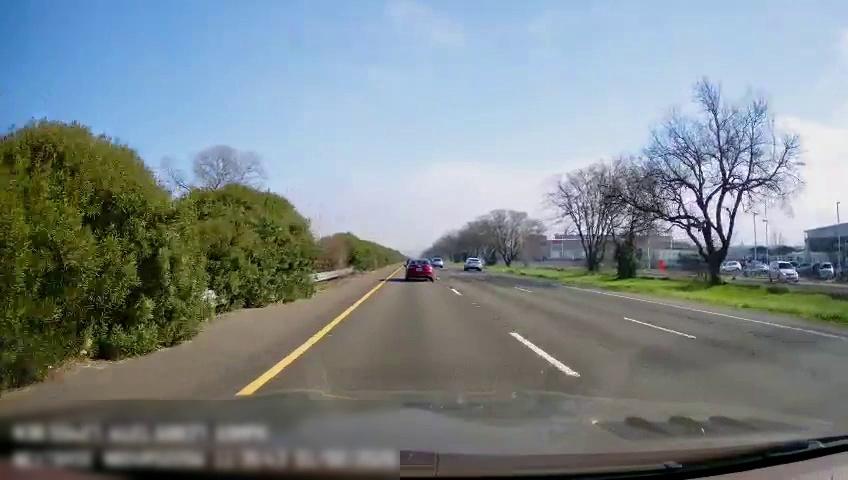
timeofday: Day
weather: Sunny
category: Drivable Space
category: Vehicles | Car
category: Vehicles | SUV
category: Vehicles | SUV
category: Vehicles | Truck
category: Lanes | Current Lane
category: Lanes | Current Lane
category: Lanes | Alternate Lane
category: Lanes | Alternate Lane